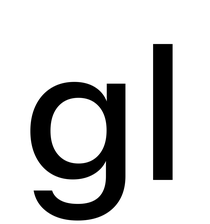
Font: InstrumentSans_Medium